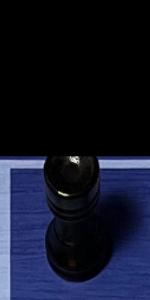
Label: Rook_Black